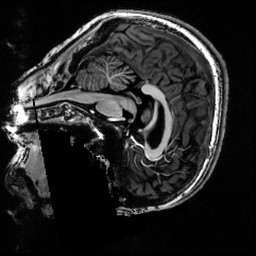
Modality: T1w
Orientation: sagittal
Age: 23
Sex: female